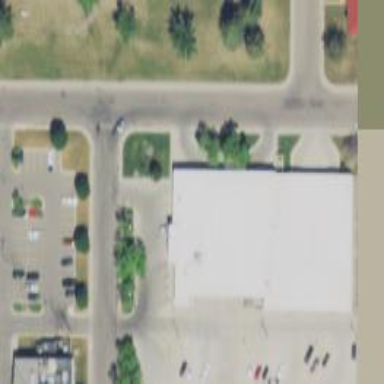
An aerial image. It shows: Post office.